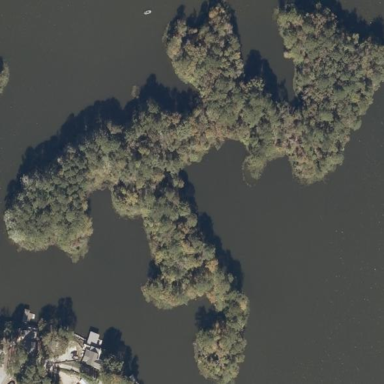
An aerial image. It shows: Islet.